Interaction volume radius: 5 \u00c5
Interaction volume height: 15 \u00c5
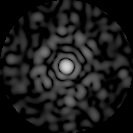
Disorder parameter: 0.8109